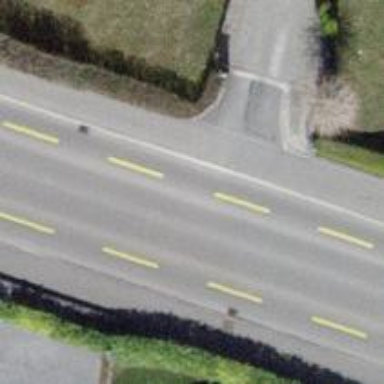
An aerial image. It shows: Tertiary road with designated cycle lane.